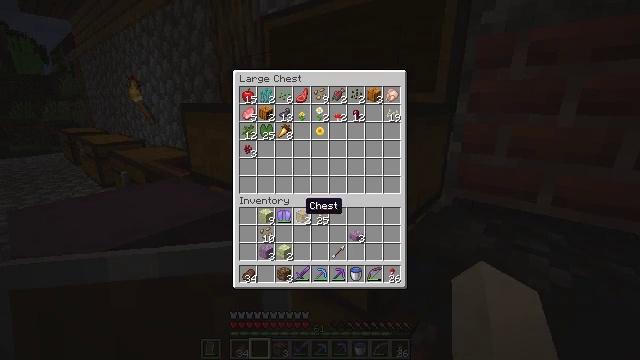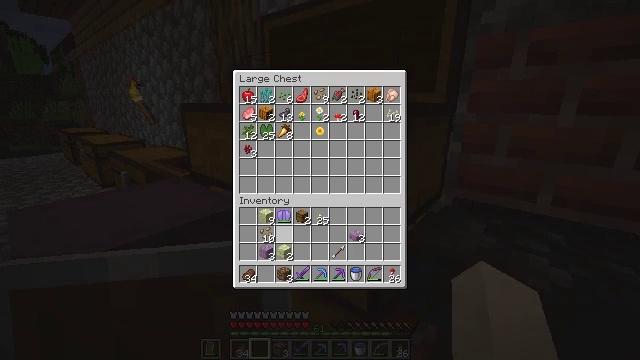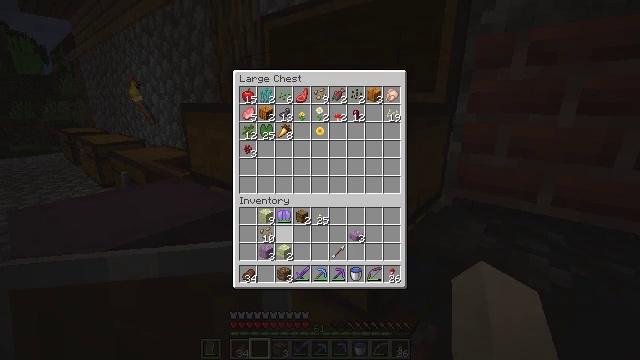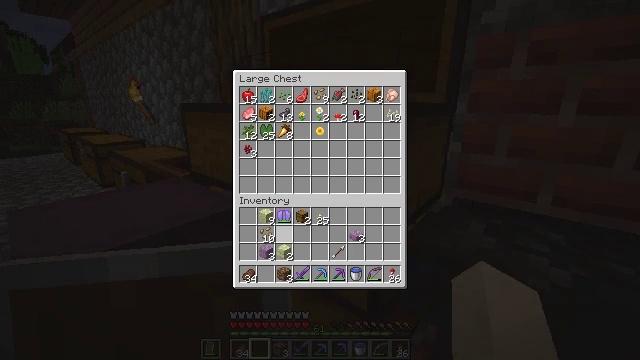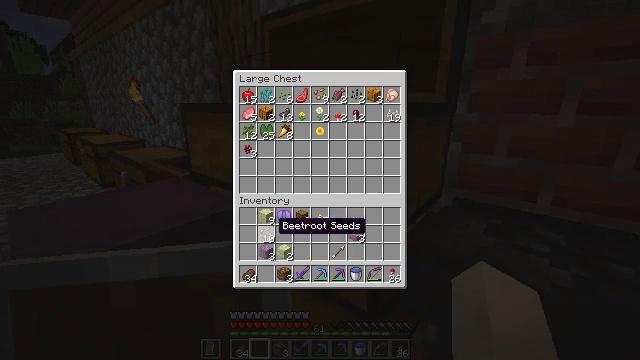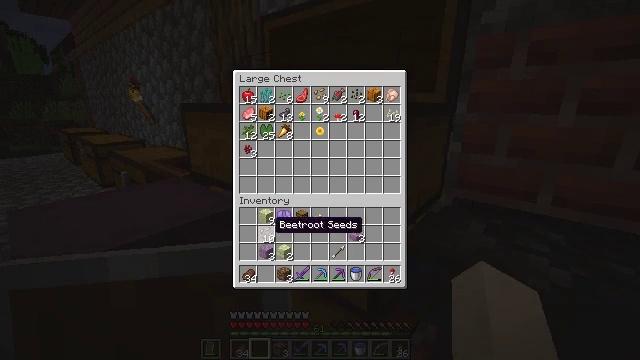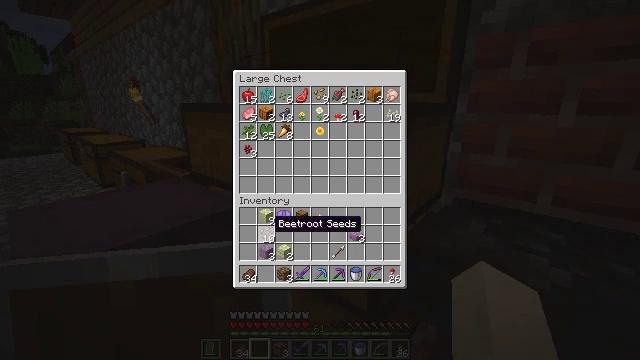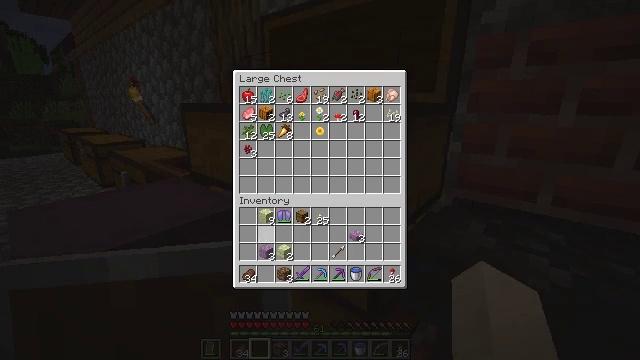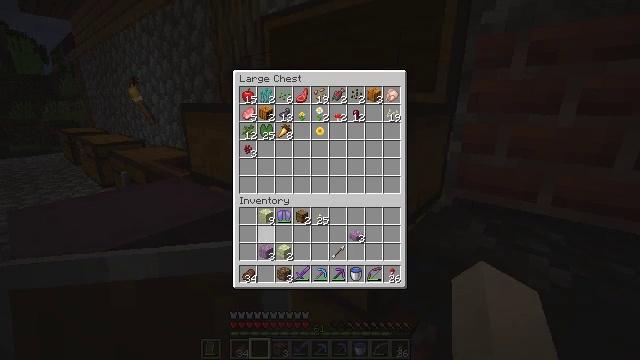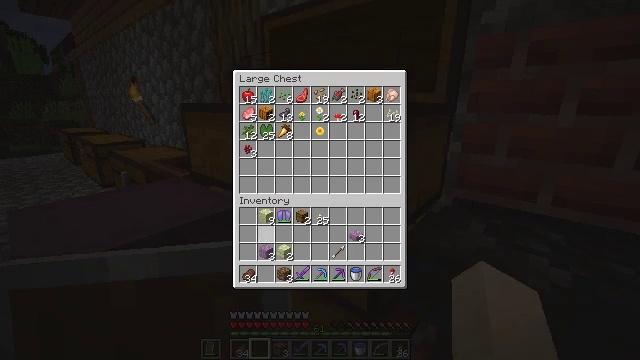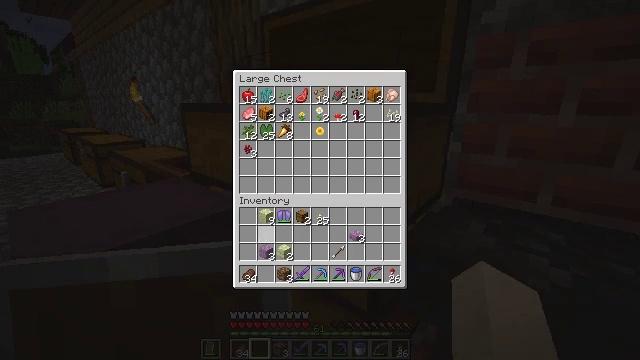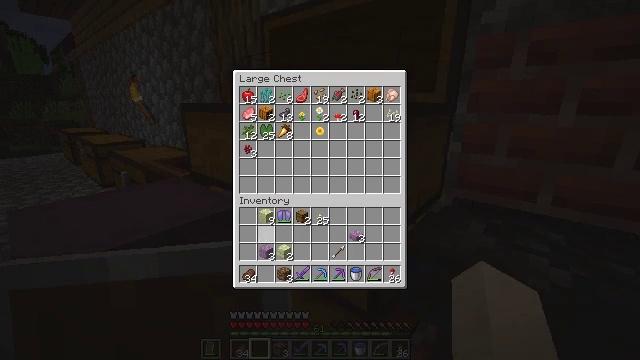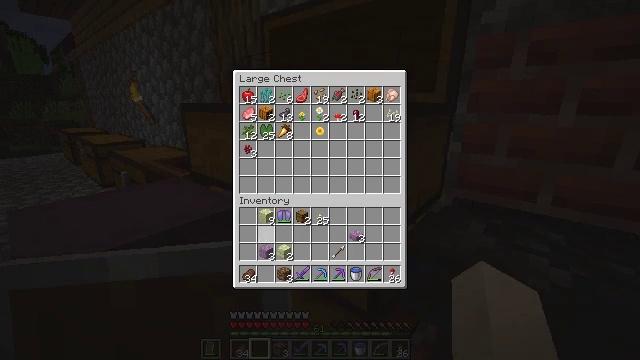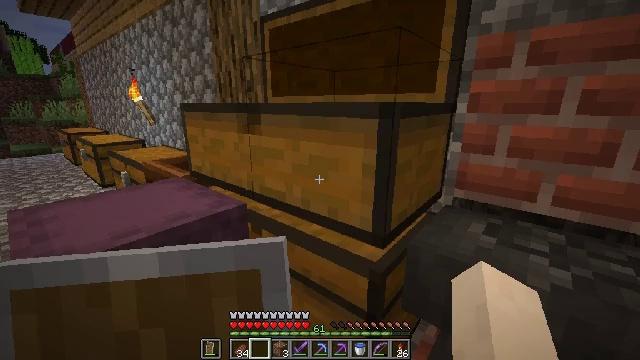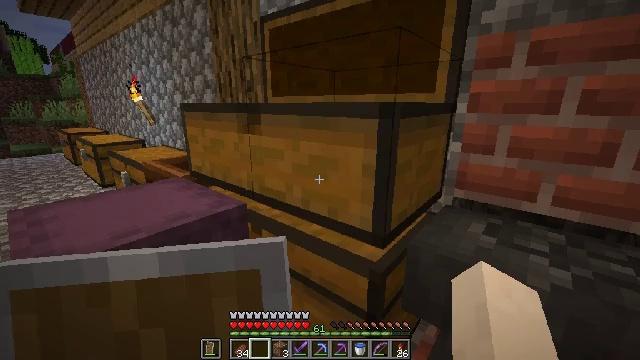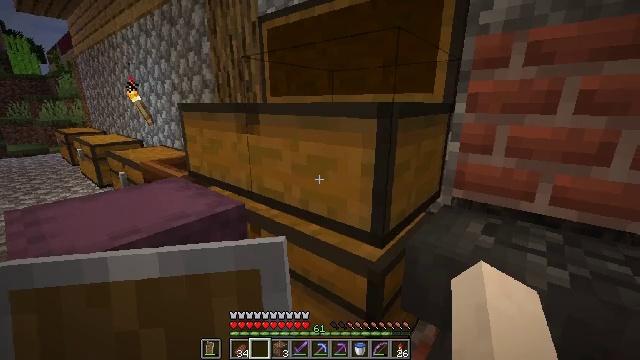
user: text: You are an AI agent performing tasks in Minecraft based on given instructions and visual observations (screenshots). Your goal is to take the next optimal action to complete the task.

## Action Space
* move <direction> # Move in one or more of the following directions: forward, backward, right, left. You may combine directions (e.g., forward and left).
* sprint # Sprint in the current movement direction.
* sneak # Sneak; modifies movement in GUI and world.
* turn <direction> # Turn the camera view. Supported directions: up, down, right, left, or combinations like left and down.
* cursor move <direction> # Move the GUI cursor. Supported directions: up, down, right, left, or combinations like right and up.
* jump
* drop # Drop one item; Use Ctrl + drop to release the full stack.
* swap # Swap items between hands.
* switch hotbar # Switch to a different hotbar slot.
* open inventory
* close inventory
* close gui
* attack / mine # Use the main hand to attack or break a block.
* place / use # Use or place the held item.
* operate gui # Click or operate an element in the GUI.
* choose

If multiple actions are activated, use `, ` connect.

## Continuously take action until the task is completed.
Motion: motion action
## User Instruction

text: Break the shulker box to collect it.
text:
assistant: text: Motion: sneak, turn left and down
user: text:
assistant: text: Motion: sneak, turn left
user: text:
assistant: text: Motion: sneak
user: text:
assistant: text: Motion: sneak
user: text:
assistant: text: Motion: sneak
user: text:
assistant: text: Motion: sneak
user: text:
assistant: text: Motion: sneak, use / place
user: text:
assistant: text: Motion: sneak, use / place
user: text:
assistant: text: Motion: sneak
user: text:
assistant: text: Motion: sneak
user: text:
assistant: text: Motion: sneak
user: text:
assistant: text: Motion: sneak
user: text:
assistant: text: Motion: open inventory
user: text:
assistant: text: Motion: open inventory
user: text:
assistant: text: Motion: no_op
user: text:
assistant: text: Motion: turn right
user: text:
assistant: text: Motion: no_op
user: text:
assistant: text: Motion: no_op
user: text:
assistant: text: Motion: no_op
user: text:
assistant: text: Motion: no_op
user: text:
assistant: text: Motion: no_op
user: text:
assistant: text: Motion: turn left and down
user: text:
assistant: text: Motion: turn left and down
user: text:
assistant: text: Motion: turn left and down
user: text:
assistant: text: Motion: turn left and down
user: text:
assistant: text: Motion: turn left and down
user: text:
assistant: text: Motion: turn left
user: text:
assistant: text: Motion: no_op
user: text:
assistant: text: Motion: turn left
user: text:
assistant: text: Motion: turn left and down, use / place